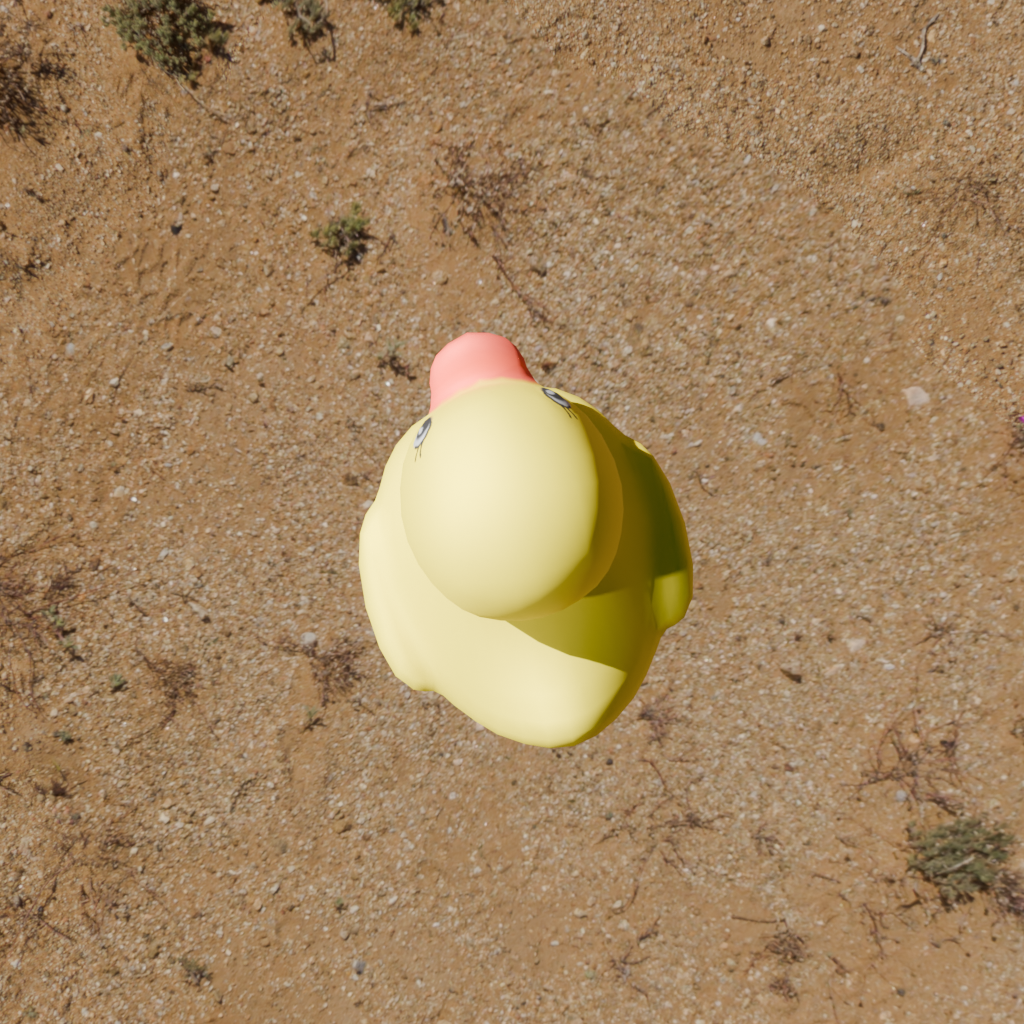
an image of a yellow rubber duck seen from <top> in a sunny desert landscape with a clear sky.